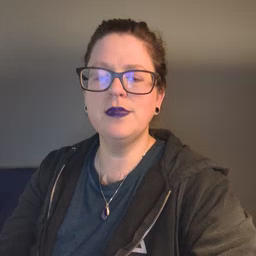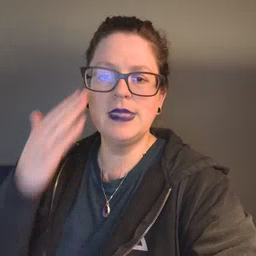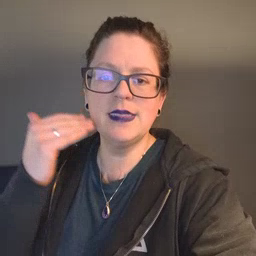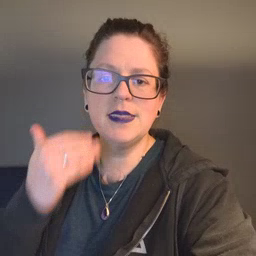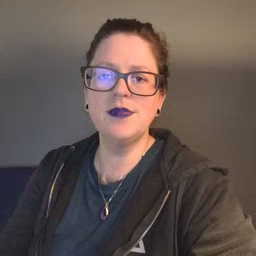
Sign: head